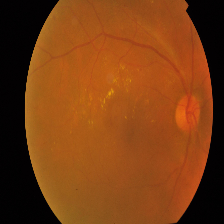
Diabetic retinopathy grade: Proliferative DR